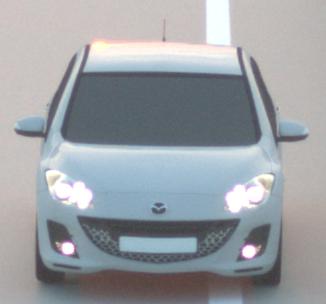
Make: Mazda
Model: 3 1.6
Detailed model: 3 (BL)
Model produced from: 2009/05
Model produced until: 2010/12
Doors: 5
Color: white
Road condition: dry road
Daytime: sunrise or sunset
Contrast: medium contrast